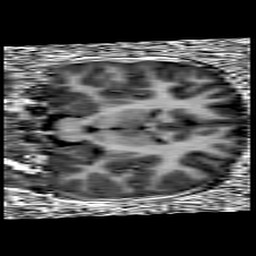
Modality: UNIT1
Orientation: coronal
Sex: female
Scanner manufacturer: siemens
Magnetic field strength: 3 T
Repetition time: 5 s
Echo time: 0.00355 s